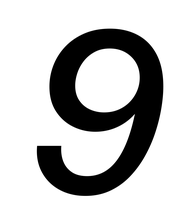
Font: InstrumentSans-Italic_Medium_Italic